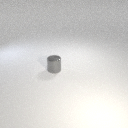
small gray metal cylinder